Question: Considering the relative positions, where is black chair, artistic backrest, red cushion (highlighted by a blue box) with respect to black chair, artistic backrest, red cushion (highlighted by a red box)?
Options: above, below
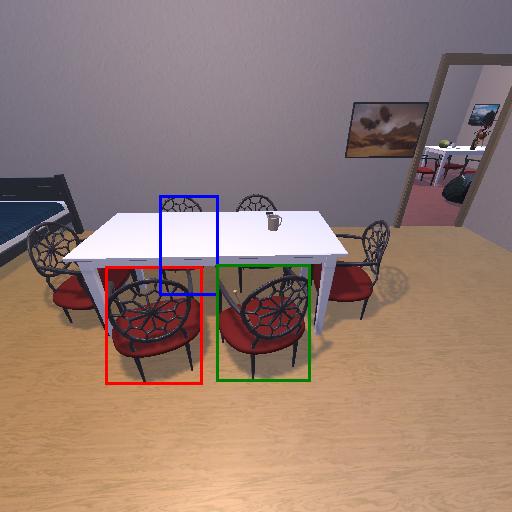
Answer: above